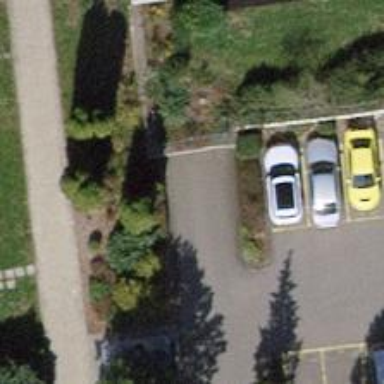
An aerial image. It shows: Parking entrance.